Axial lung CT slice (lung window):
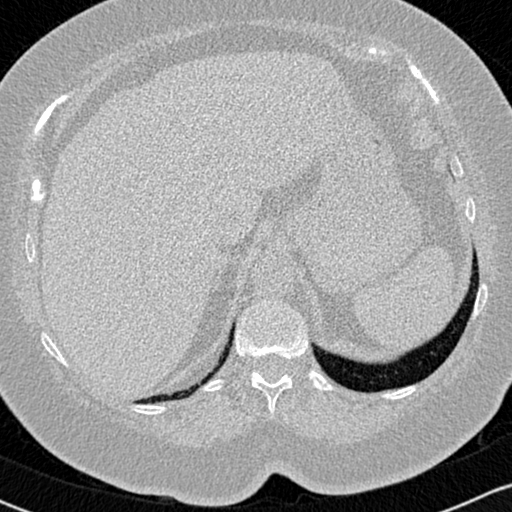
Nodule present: no